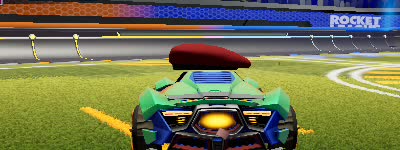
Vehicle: werewolf